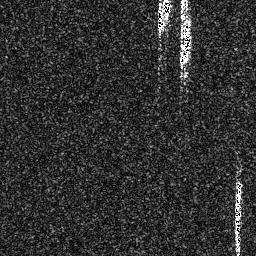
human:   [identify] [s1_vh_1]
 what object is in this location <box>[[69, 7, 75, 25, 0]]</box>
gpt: <ref>1 medium ship at the top right</ref>